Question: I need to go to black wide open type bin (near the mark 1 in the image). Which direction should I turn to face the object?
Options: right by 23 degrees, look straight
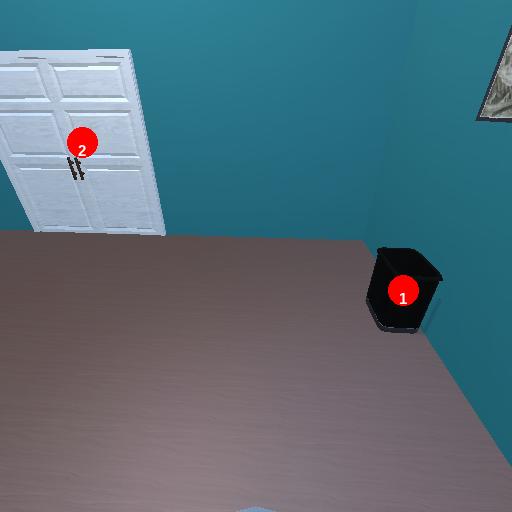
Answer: right by 23 degrees